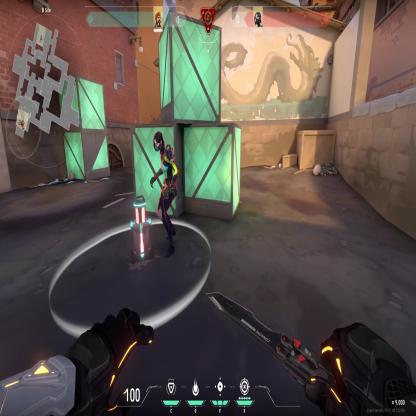
Label: planted spike ; enemy